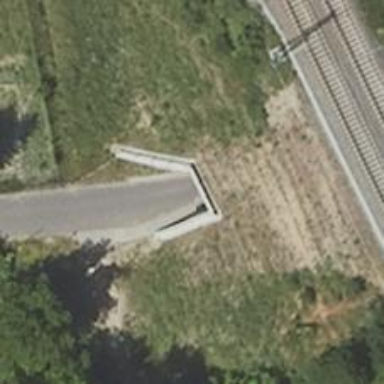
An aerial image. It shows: Paved residential road going through tunnel.